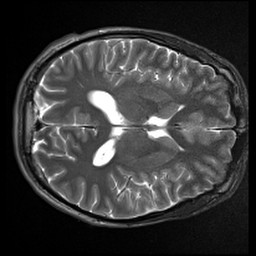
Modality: inplaneT2
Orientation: axial
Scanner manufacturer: siemens
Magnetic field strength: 3 T
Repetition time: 6 s
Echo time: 0.057 s